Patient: sex M, age 75
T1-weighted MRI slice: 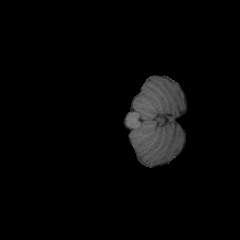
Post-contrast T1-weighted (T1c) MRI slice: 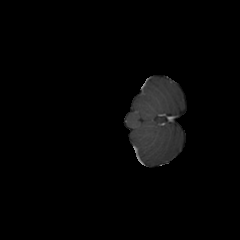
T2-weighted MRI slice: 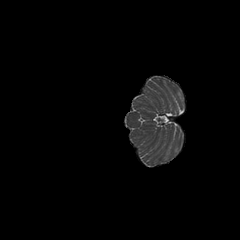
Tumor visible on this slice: no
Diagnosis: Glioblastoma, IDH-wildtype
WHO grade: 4